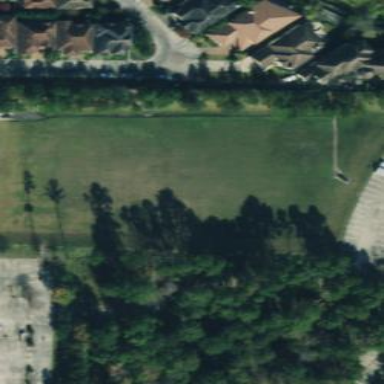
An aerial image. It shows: Soccer pitch for leisureland activities.